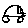
Label: car